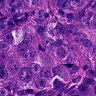
Metastatic tissue present: yes